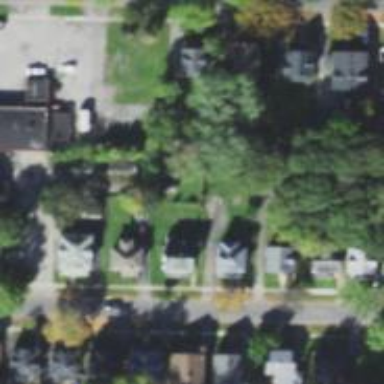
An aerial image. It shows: Neighborhood.